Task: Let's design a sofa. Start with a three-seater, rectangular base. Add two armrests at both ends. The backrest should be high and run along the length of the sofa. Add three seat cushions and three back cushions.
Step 424:
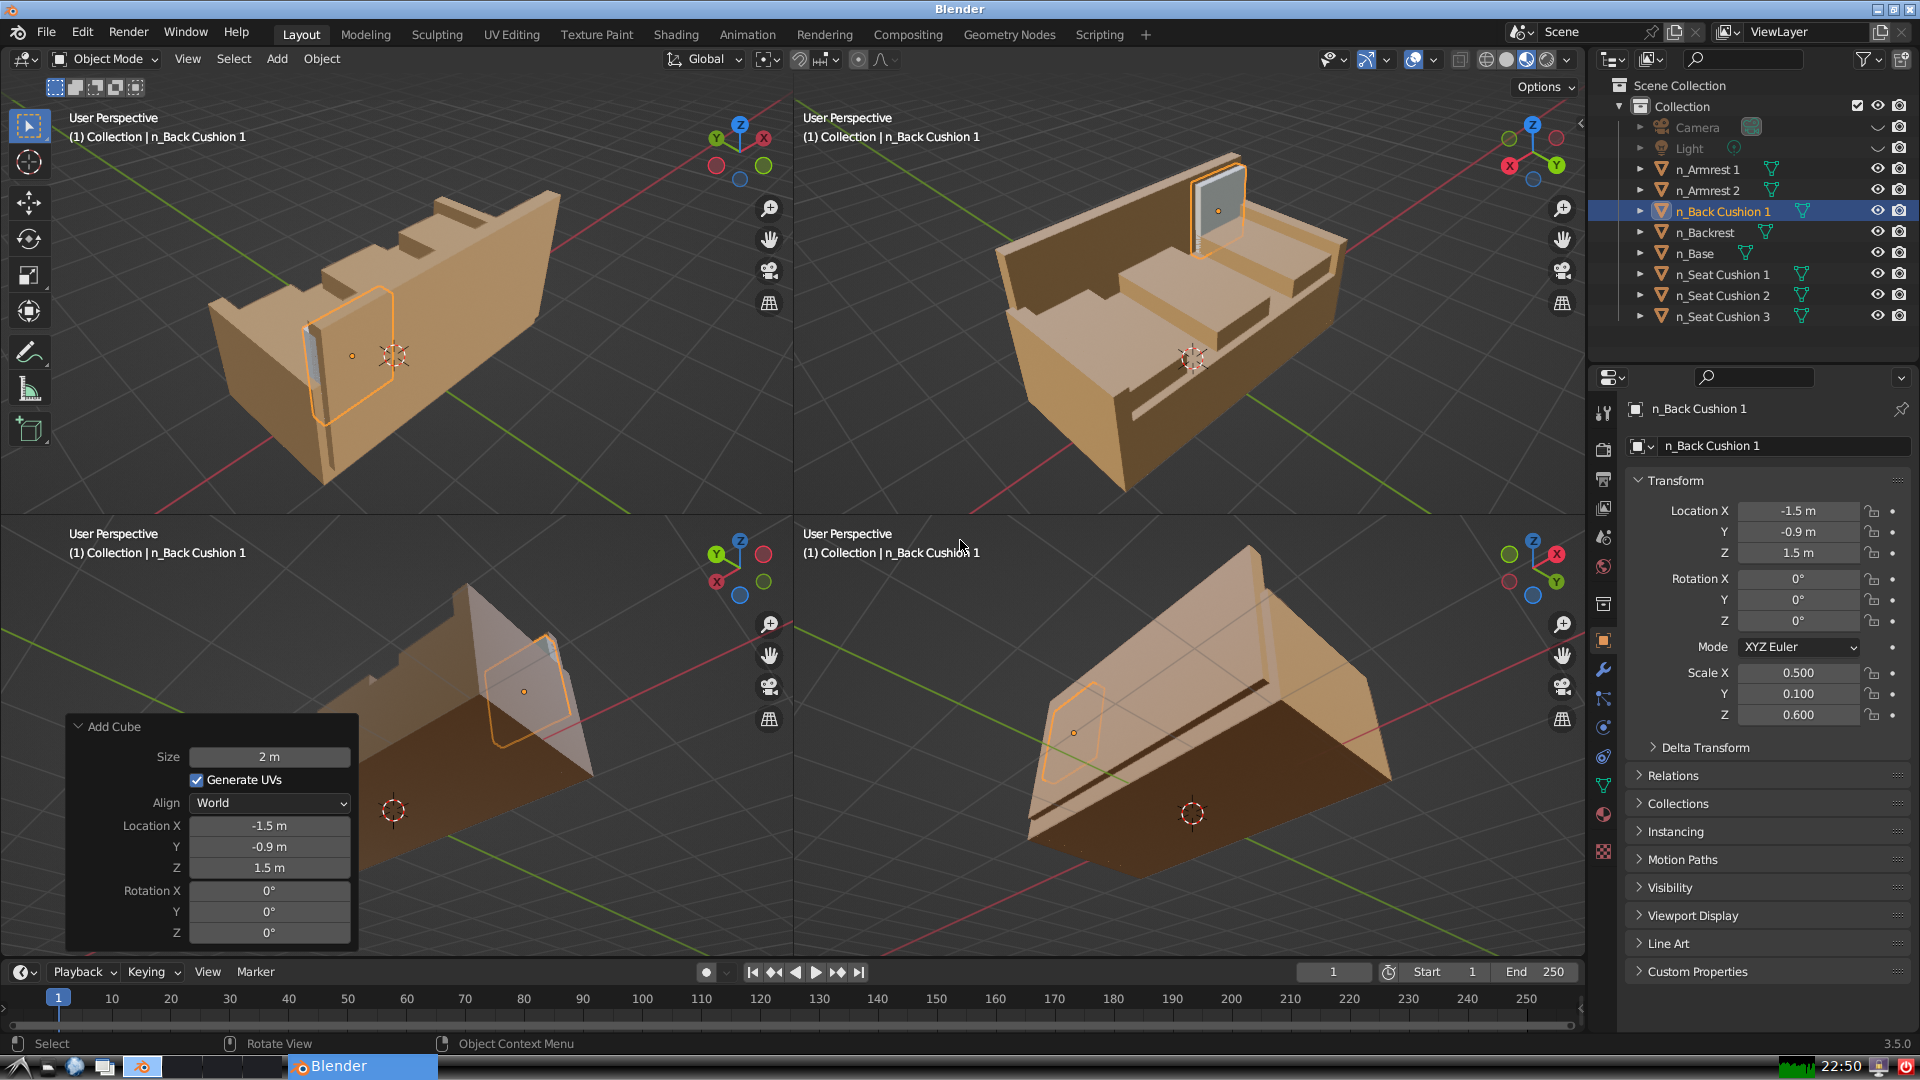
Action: {"mouse_move": [1603, 815]}